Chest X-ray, AP view. Patient: 9 years old, sex M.
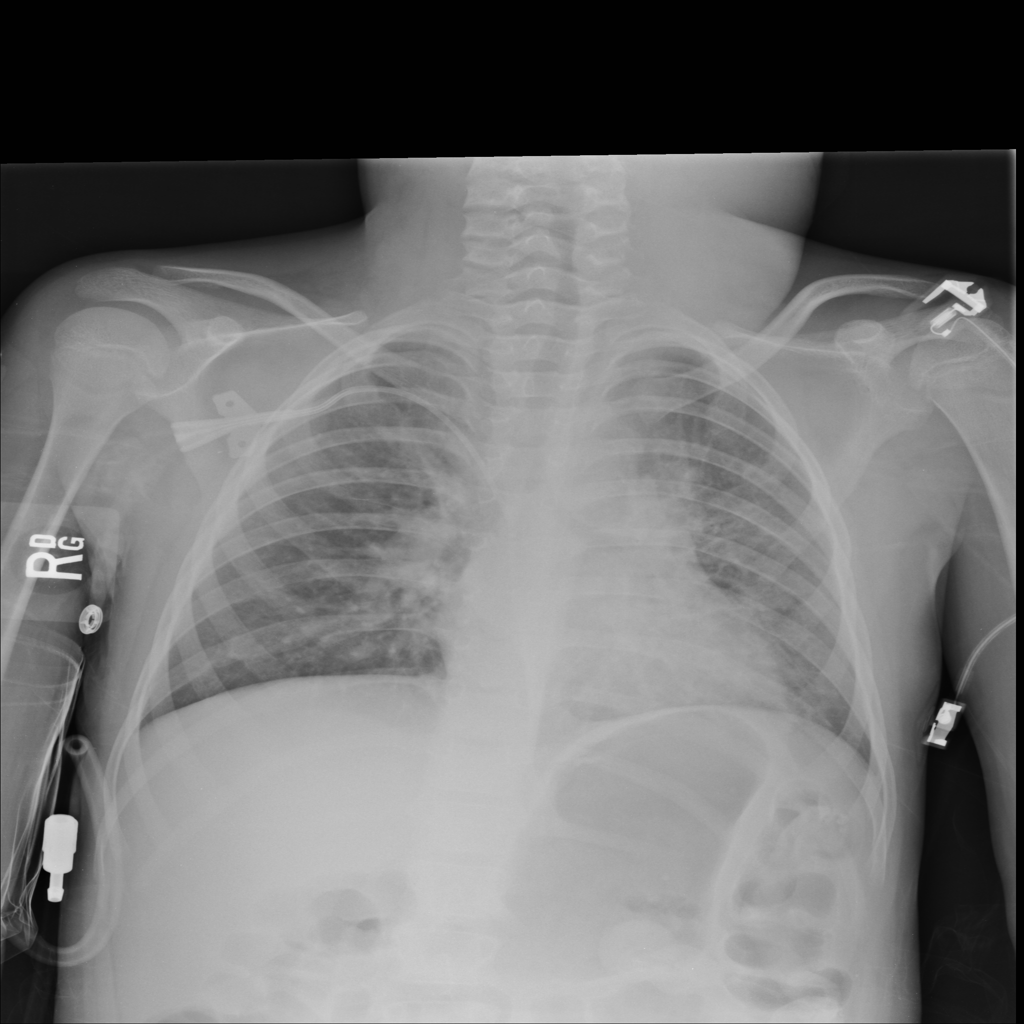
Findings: Edema